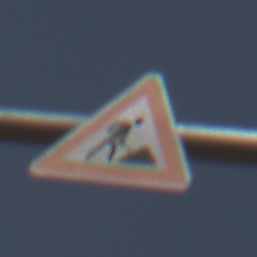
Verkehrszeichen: Arbeitsstelle
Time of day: MorningAfternoon
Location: Outdoor (Nature)
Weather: PartlyCloudy
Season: NotSpecified
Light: Natural